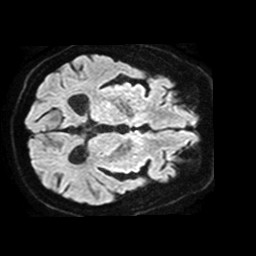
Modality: TRACE
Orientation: axial
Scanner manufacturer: philips
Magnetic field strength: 1.5 T
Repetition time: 3.926 s
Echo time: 0.09255 s